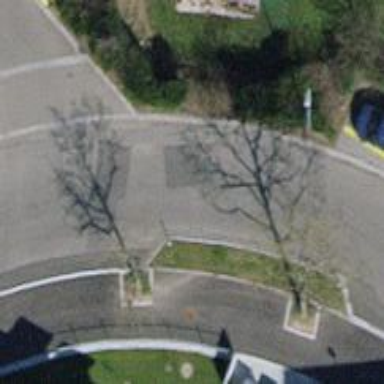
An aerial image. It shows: Smoothly paved residential road.